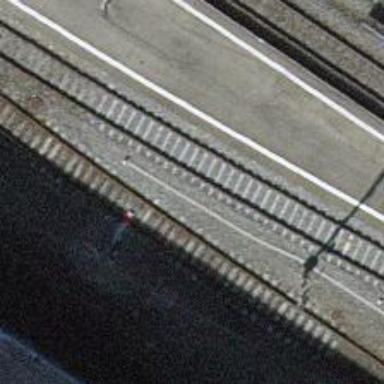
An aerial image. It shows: Wedge used for railway derailment.